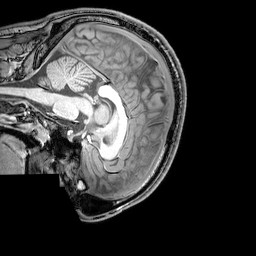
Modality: T1w
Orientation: sagittal
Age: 22
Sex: male
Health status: healthy
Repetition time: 0.081 s
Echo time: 0.037 s